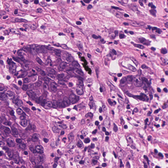
Tumor epithelial tissue: yes
Tumor-associated stroma tissue: yes
Normal tissue: no